【题型】解答题　【知识点】立体几何　【难度】easy
如图，长方体 \(ABCD-A_1B_1C_1D_1\) 中，\(AB = 1\)，\(AD = 2\)，\(AA_1 = 3\)，点 \(P\) 为 \(DD_1\) 的中点。\(AC \cap BD = O\)。

\noindent (1) 求证：直线 \(BD_1 \parallel\) 平面 \(PAC\)；

\noindent (2) 求异面直线 \(PO\) 与 \(AB\) 所成角的大小。
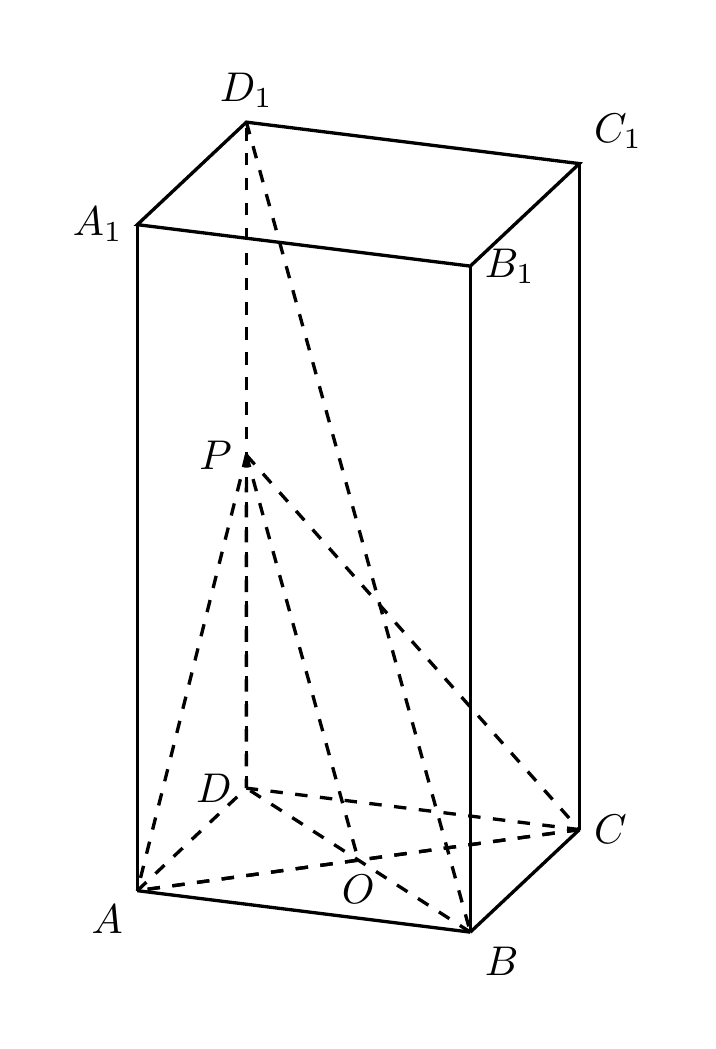
【解答】
\noindent 【答案】
\noindent (1) 证明见详解
\noindent (2) \(\arctan\sqrt{13}\)

\noindent 【分析】
\noindent (1) 根据中位线可得 \(PO \parallel BD_1\)，结合线面平行的判定定理分析证明；
\noindent (2) 分析可知异面直线 \(PO\) 与 \(AB\) 所成角的大小即为 \(\angle ABD_1\)（或其补角），结合长度关系运算求解即可。

\noindent 【详解】
\noindent (1) 由题意可知：\(P\)，\(O\) 分别为 \(DD_1\)，\(BD\) 的中点，则 \(PO \parallel BD_1\)，
\noindent 且 \(PO \subset\) 平面 \(PAC\)，\(BD_1 \not\subset\) 平面 \(PAC\)，所以直线 \(BD_1 \parallel\) 平面 \(PAC\)。

\noindent (2) 连接 \(AD_1\)，

\noindent 由 (1) 可知 \(PO \parallel BD_1\)，
\noindent 则异面直线 \(PO\) 与 \(AB\) 所成角的大小即为 \(\angle ABD_1\)（或其补角），

\noindent 由题意可知：\(AB = 1\)，\(AD_1 = \sqrt{13}\)，\(BD_1 = \sqrt{14}\)，
\noindent 则 \(AB^2 + AD_1^2 = BD_1^2\)，即 \(AB \perp AD_1\)，可得 \(\tan\angle ABD_1 = \frac{AD_1}{AB} = \sqrt{13}\)，
\noindent 所以异面直线 \(PO\) 与 \(AB\) 所成角的大小为 \(\arctan\sqrt{13}\)。